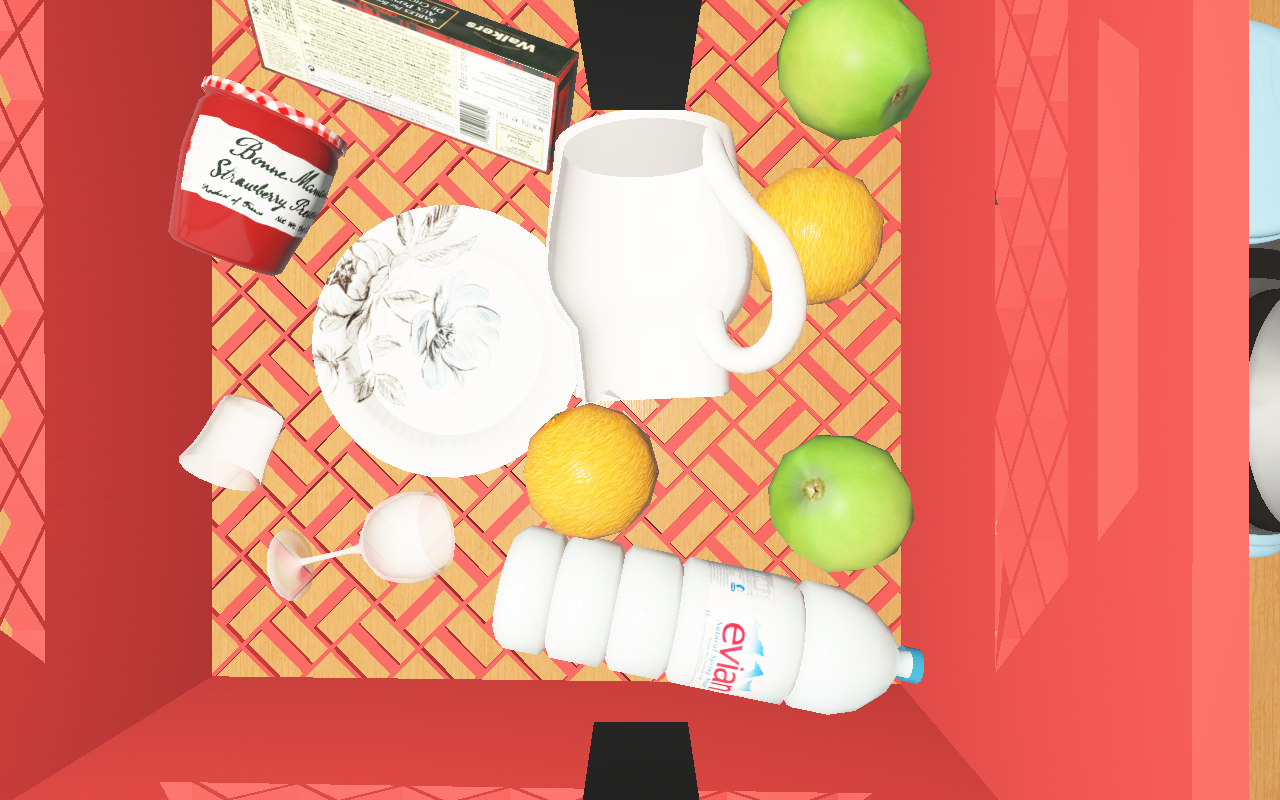
Objects in the scene:
carafe
apple
apple
orange
plate
wineglass
jam jar
cereal box
biscuit box